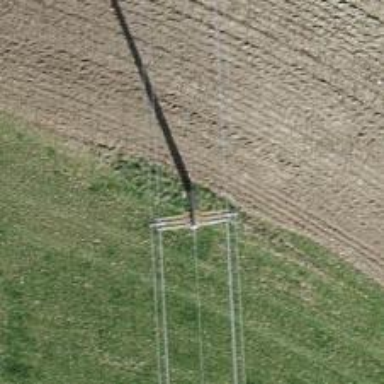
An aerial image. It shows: Power line is depicted.